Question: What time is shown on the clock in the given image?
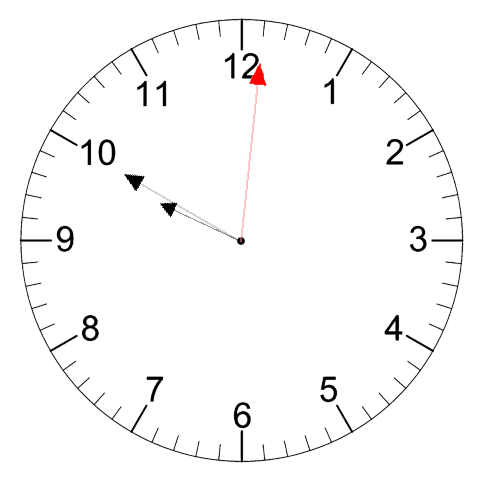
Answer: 09:50:01